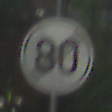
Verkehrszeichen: EndeGeschwindigkeit80
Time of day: Midday
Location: Outdoor (Suburban)
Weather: Clear
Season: NotSpecified
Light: Natural